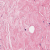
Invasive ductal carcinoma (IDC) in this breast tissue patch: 0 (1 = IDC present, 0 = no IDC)